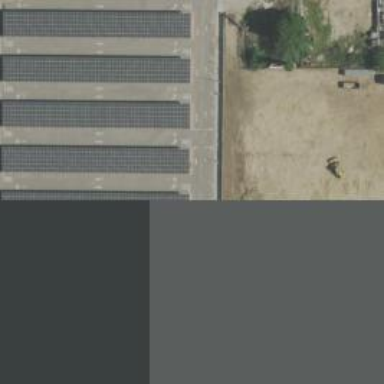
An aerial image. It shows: Parking area with solar panels generating electricity through photovoltaic method. The surface is asphalt. It is solar power plant with photovoltaic technology.